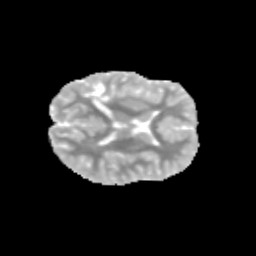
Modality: MD
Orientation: axial
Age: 11
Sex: female
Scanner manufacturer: siemens
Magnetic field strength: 3 T
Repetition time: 3.8 s
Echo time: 0.07 s